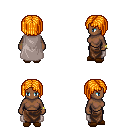
a pixel art fantasy rpg character, female body template, human, dark skin, gray cape, robe skirt, light blonde pageboy hairstyle, bracelets, brown slippers, four views (front, back, left, right), 2x2 character sprite sheet, small pixel art, hard edges, no anti-aliasing